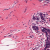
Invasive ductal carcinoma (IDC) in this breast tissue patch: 0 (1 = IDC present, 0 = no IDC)